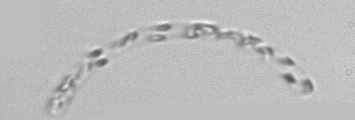
Label: Guinardia_striata